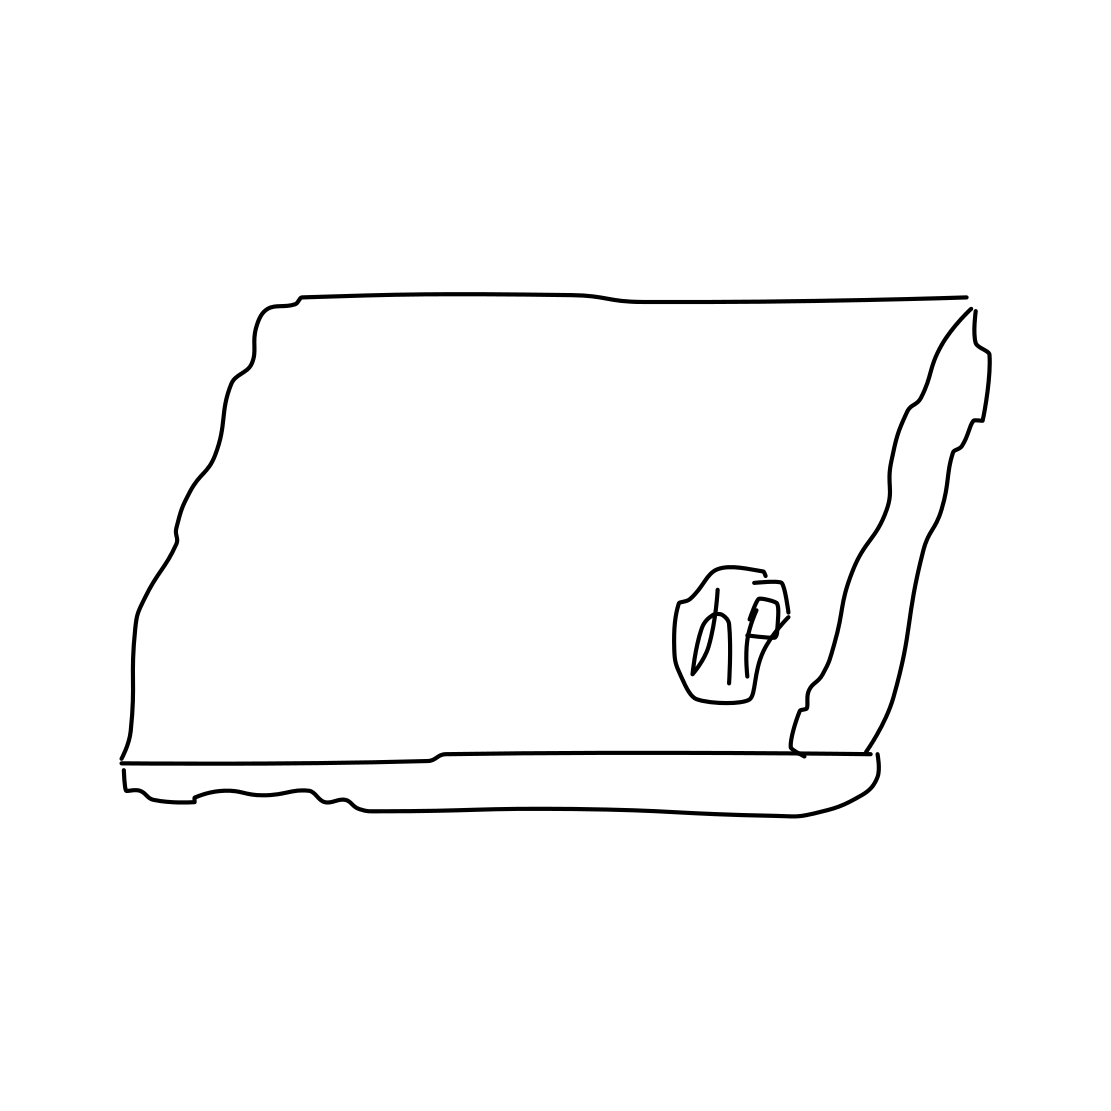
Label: laptop